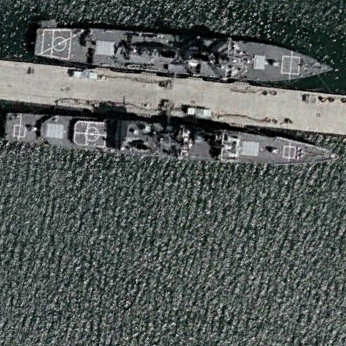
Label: cruiser